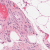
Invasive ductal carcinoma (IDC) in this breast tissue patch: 0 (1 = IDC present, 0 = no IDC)